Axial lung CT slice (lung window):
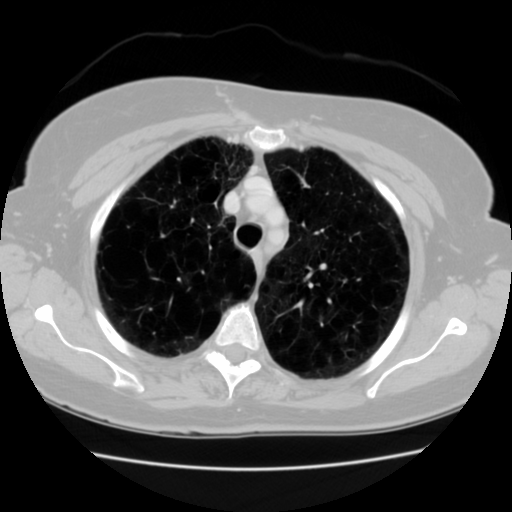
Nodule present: no